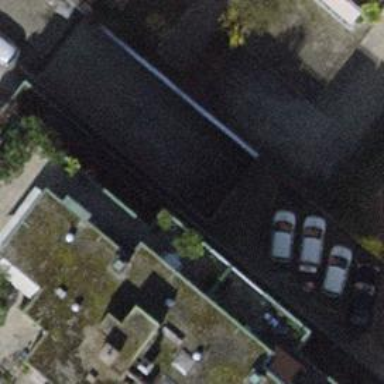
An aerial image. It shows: Parking entrance.